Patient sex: M
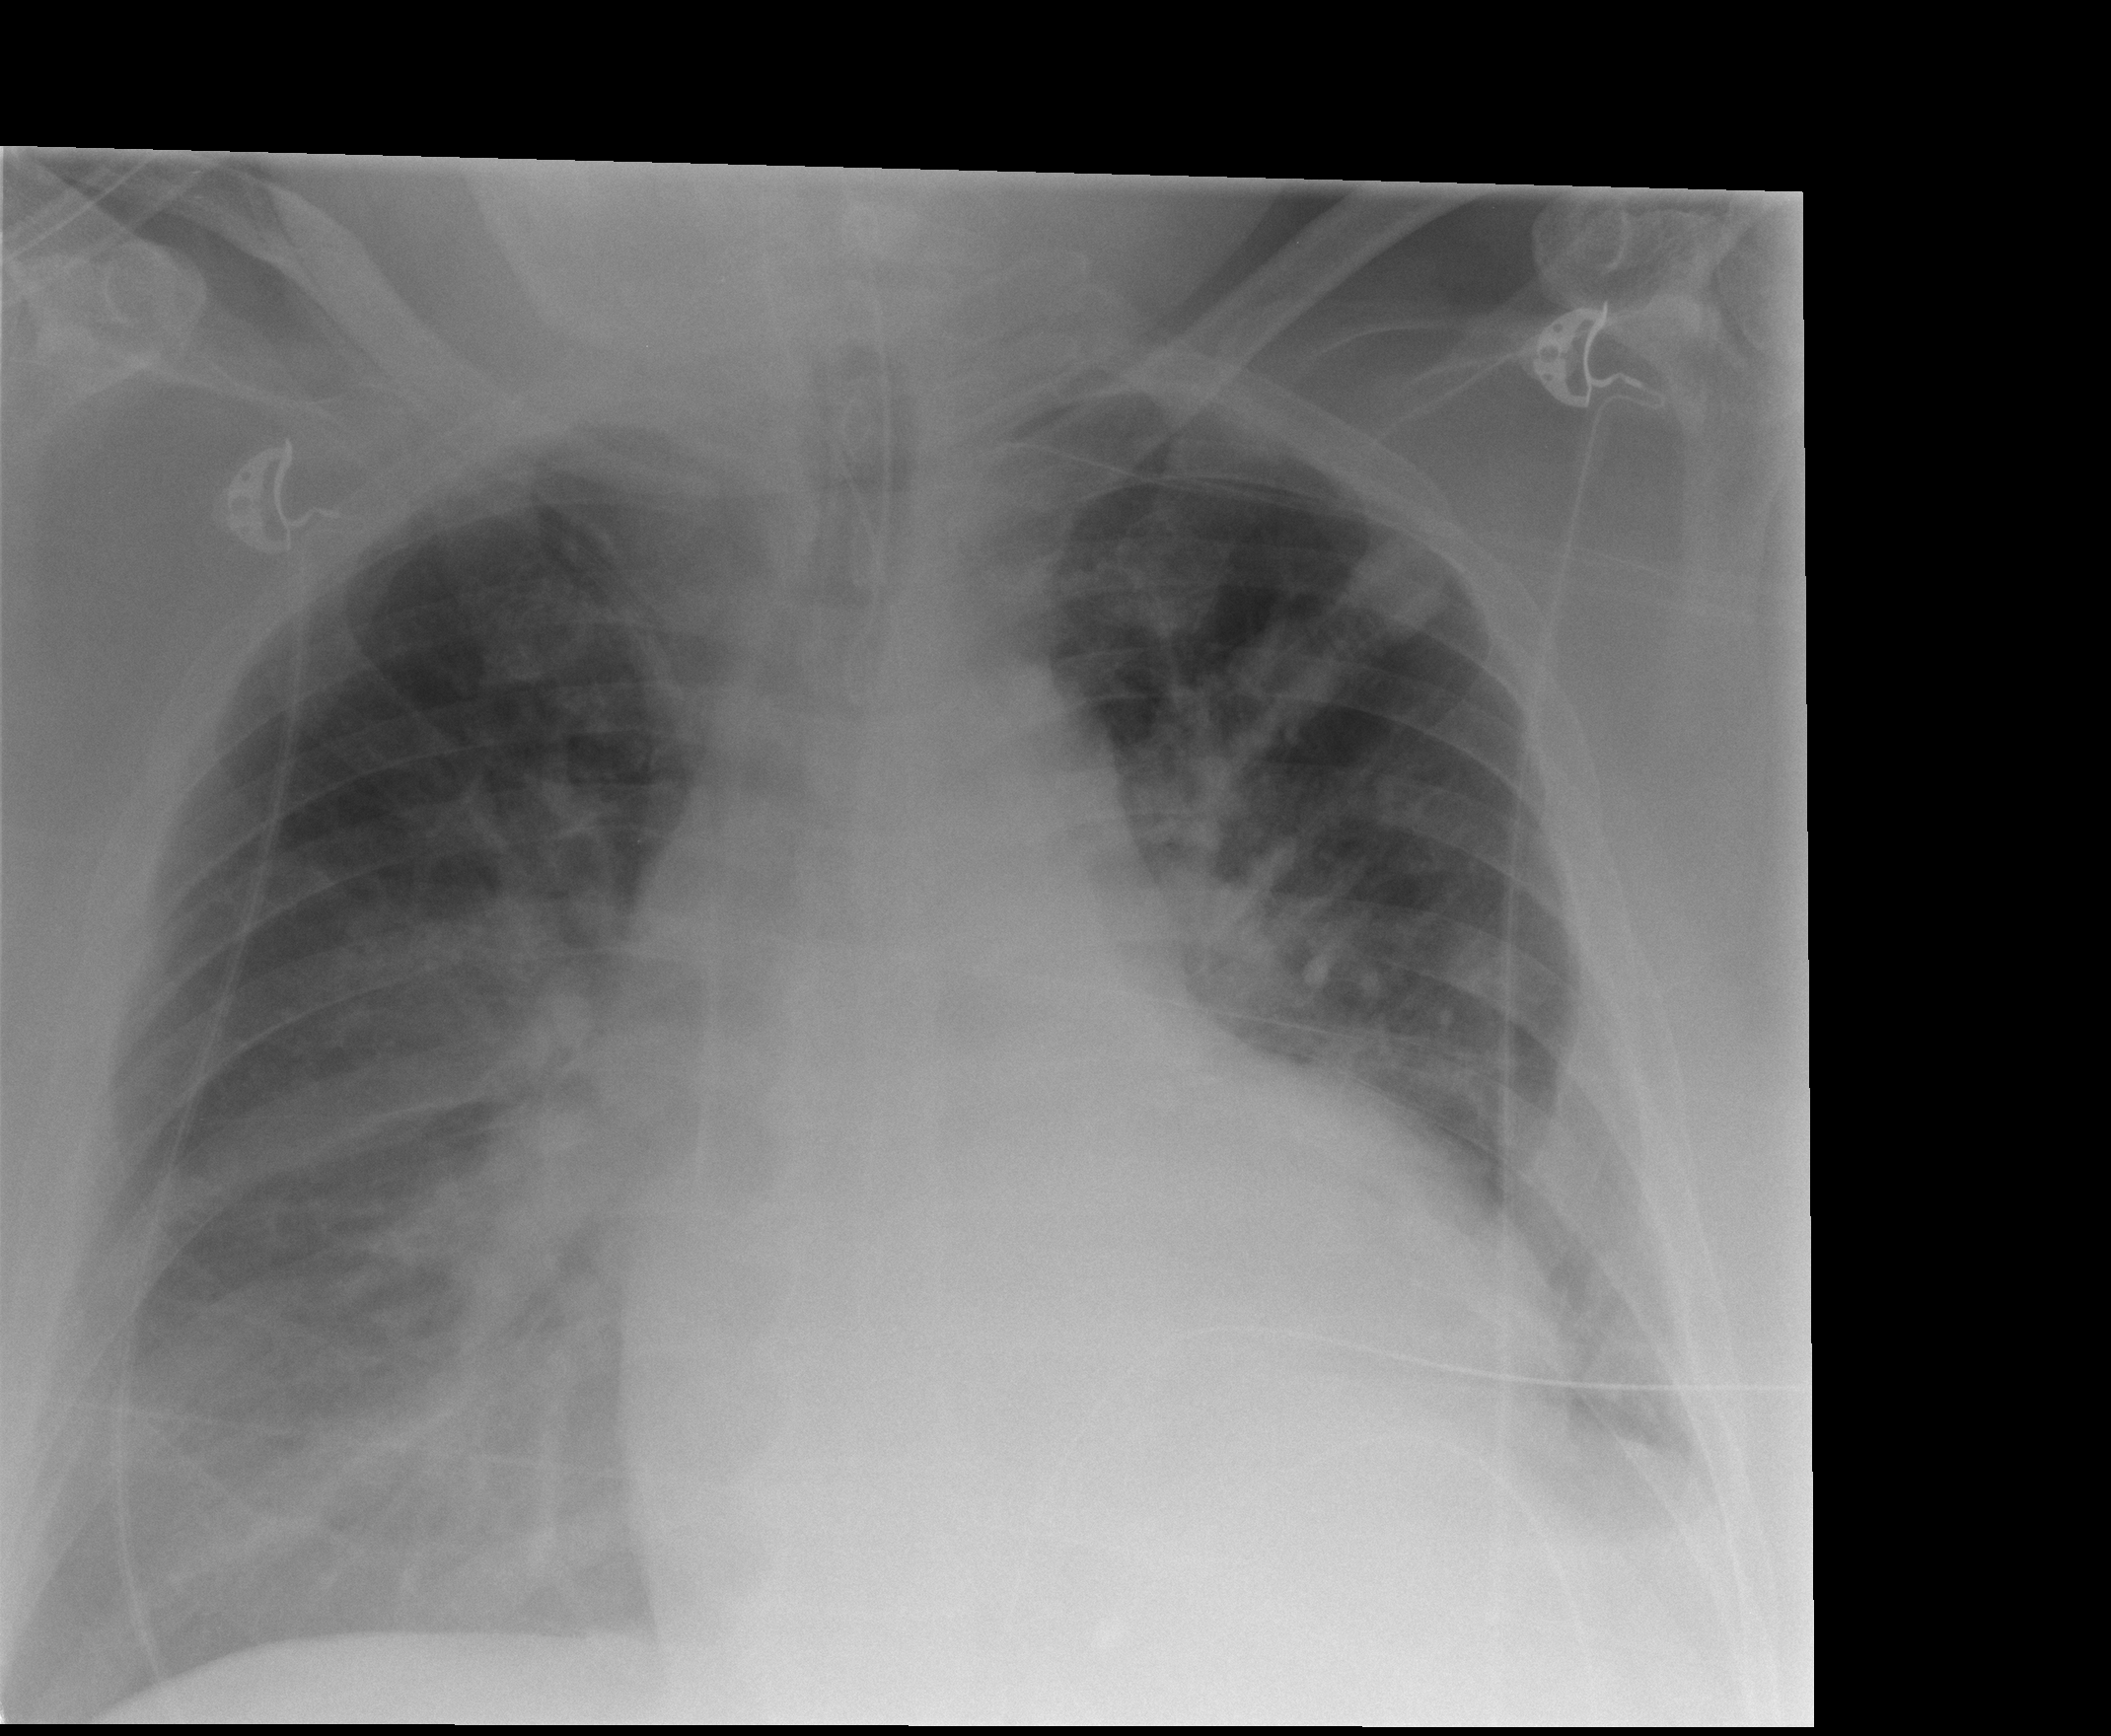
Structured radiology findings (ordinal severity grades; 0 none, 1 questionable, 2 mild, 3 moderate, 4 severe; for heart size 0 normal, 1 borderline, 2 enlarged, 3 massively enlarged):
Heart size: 2
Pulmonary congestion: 2
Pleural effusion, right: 0
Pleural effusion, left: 2
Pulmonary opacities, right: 2
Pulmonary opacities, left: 0
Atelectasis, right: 2
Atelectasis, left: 2